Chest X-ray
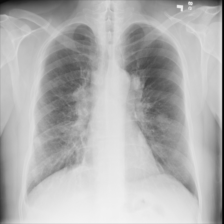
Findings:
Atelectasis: negative
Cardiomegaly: negative
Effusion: positive
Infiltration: negative
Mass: positive
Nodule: negative
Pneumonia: negative
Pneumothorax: negative
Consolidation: negative
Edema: negative
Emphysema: negative
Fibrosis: negative
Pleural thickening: negative
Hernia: negative